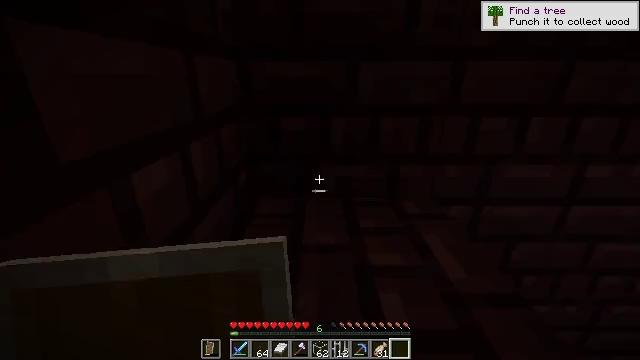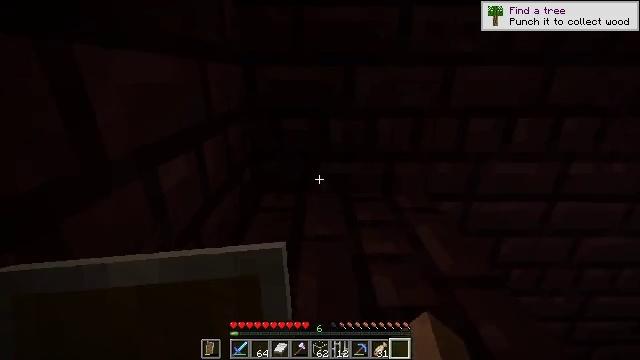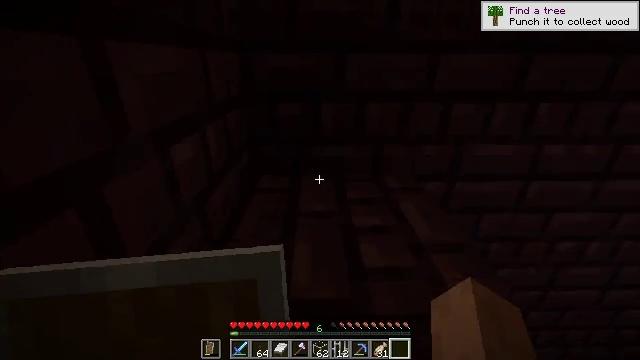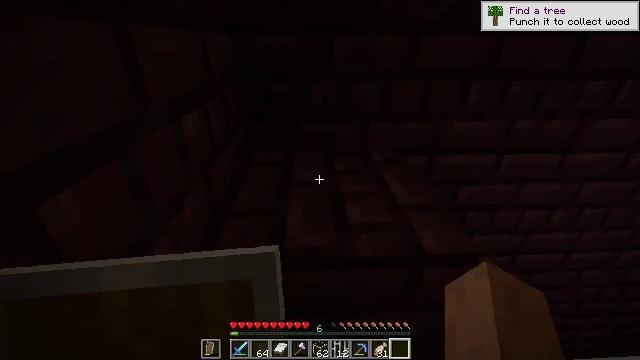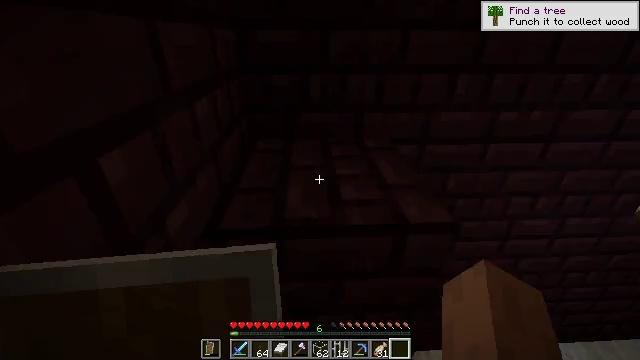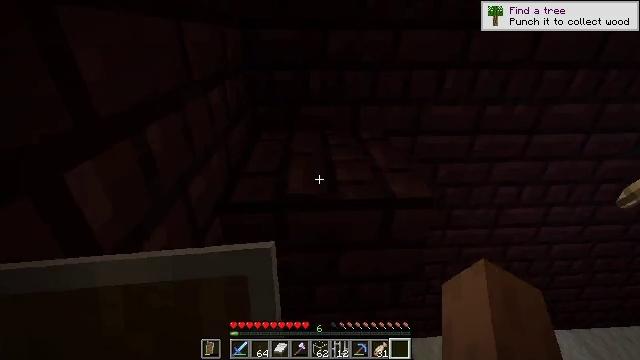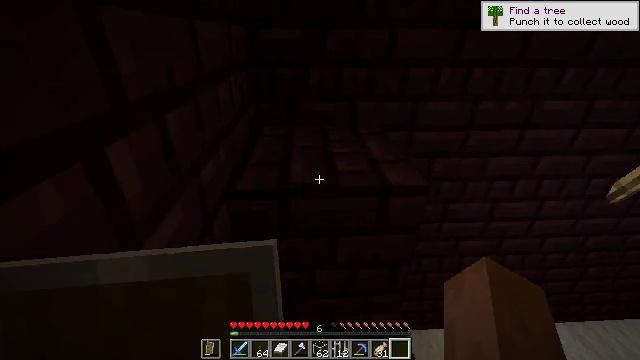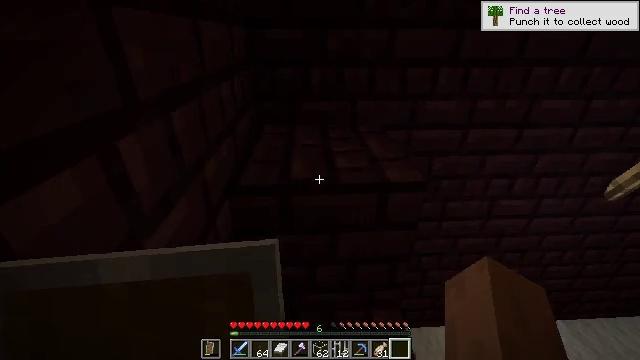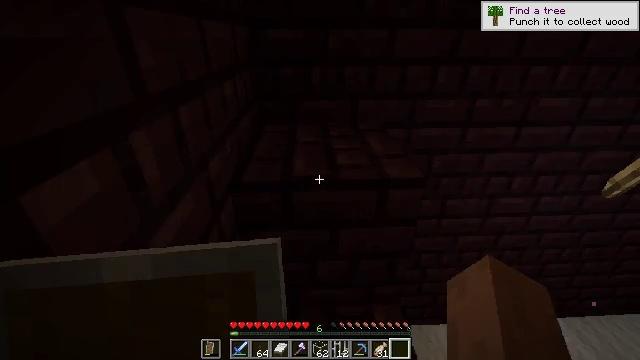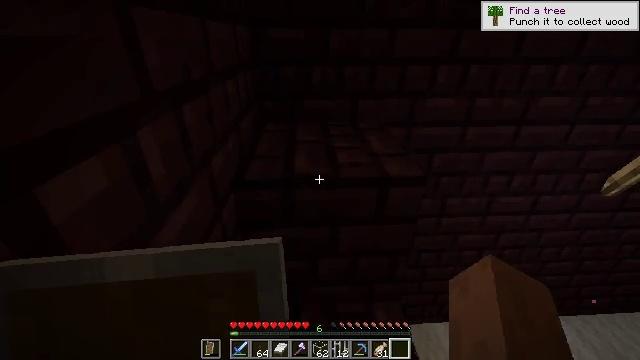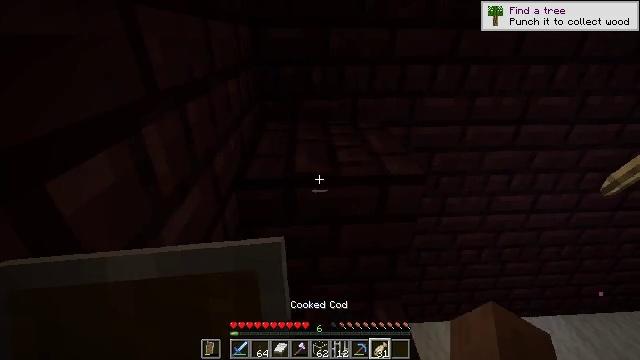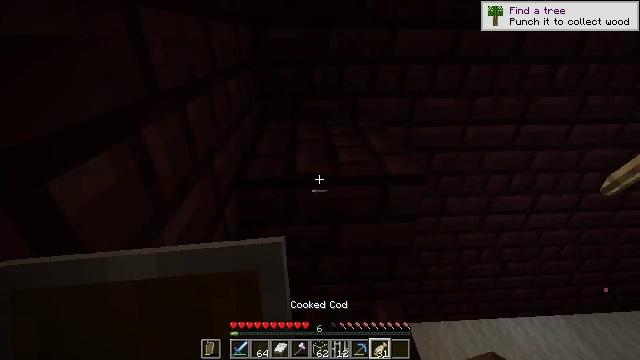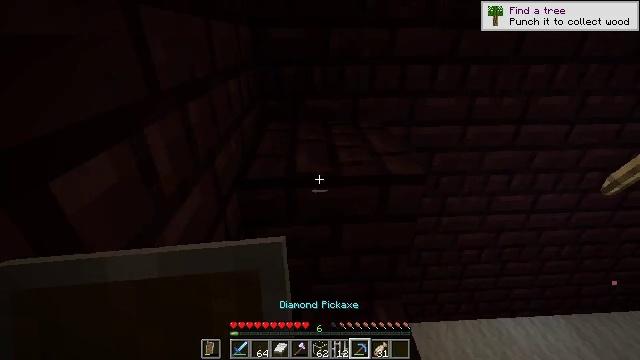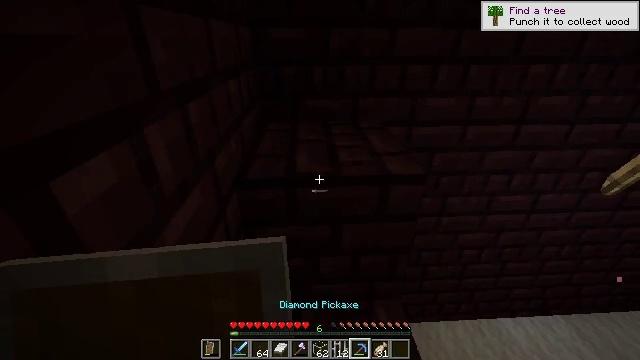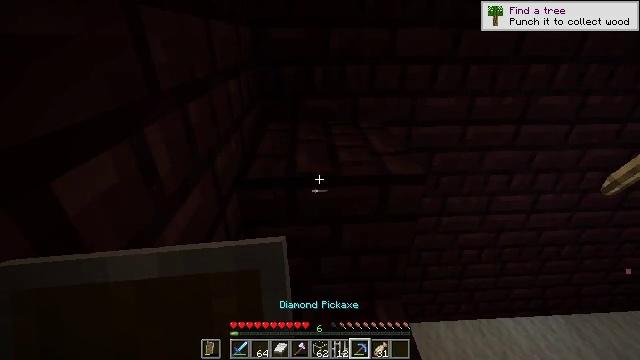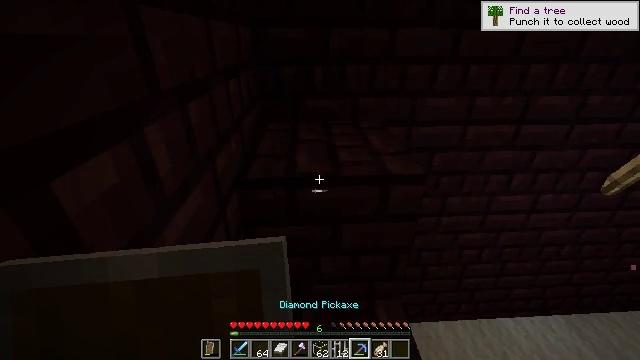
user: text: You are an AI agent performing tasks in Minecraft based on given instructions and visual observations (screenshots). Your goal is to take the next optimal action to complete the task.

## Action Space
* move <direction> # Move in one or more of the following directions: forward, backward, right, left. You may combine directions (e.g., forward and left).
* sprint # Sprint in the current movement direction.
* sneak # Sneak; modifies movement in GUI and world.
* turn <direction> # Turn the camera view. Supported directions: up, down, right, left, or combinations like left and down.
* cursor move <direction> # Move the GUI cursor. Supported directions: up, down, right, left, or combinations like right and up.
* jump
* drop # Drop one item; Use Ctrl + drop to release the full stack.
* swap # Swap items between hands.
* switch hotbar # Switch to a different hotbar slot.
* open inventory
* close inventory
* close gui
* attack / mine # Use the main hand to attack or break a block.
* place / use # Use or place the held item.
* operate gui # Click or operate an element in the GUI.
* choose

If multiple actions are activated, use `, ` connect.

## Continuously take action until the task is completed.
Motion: motion action
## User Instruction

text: Collect nether bricks for building.
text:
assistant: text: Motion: move back
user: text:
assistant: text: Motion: move back, turn right and down
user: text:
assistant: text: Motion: move back, turn right and down
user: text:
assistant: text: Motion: move back
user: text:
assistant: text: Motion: no_op
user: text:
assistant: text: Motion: no_op
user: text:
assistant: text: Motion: no_op
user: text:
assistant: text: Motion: no_op
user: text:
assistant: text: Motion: no_op
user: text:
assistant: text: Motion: no_op
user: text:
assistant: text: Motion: no_op
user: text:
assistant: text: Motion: no_op
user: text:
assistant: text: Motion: no_op
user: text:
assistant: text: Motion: no_op
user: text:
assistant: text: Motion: no_op
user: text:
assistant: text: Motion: no_op
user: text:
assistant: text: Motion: attack / mine
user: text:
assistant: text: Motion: attack / mine
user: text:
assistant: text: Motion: attack / mine
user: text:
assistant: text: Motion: attack / mine
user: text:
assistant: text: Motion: attack / mine
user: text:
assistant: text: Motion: attack / mine
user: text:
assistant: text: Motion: attack / mine
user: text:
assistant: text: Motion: attack / mine
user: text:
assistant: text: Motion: no_op